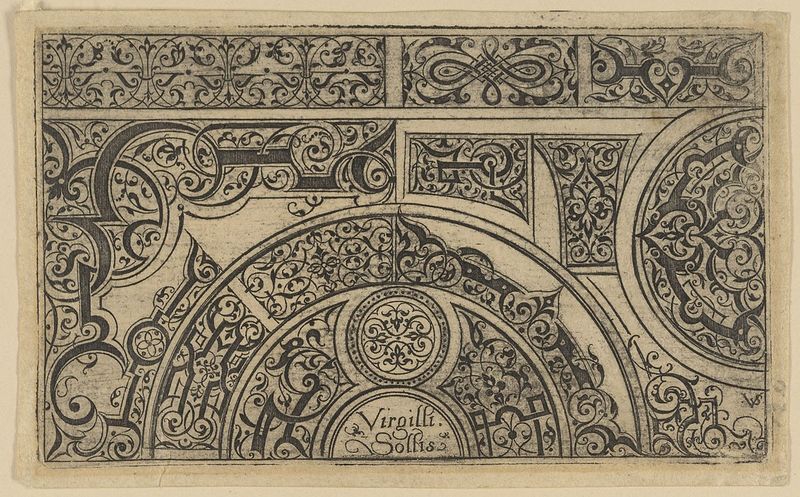
Titel: Mauresken, Blatt aus der Folge 'Aussgetailt spiczen zu gross unnd kleine Werck'
Künstler: Virgil Solis
Standort: Hamburg
Institution: Museum für Kunst und Gewerbe Hamburg
Schlagwörter: zeichnung, muster, ornament, renaissance, rokoko, papier, grafik, graphik, ornamente, fotografie, photographie, druckgraphik, druckgrafik, radierung, musterbuch, arabeske, bandwerk, latein, bandornament, bandelwerk, gerippt, reproduktionen, maureske, druckerzeugnisse, pflanzenornamente, ornamentstich, vorlageblätter, textornament